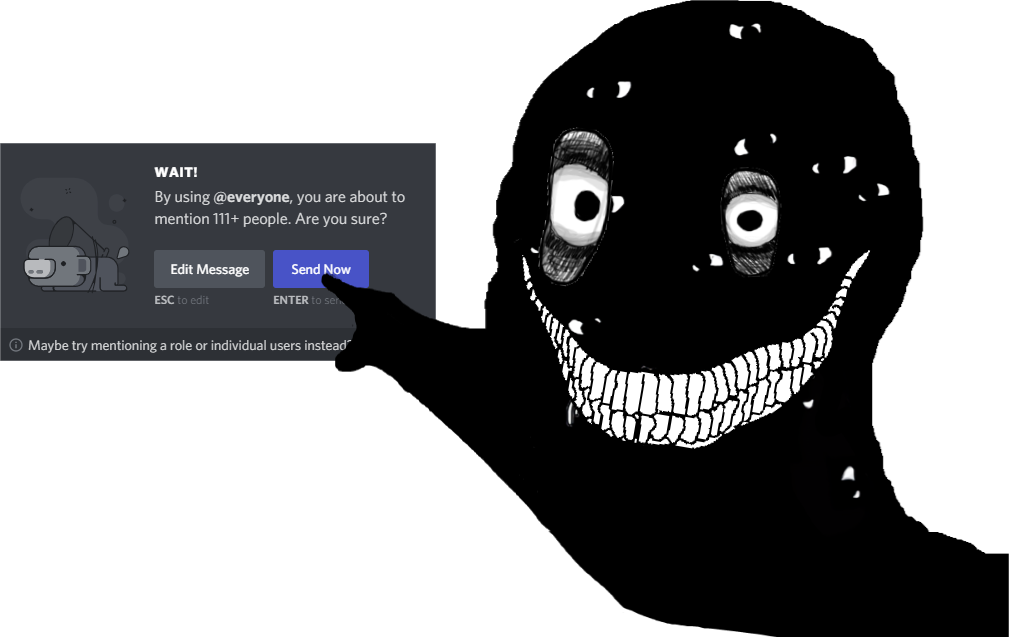
Label: 5_Oomer